Chest X-ray. View position: PA
Patient age: 30
Patient sex: F
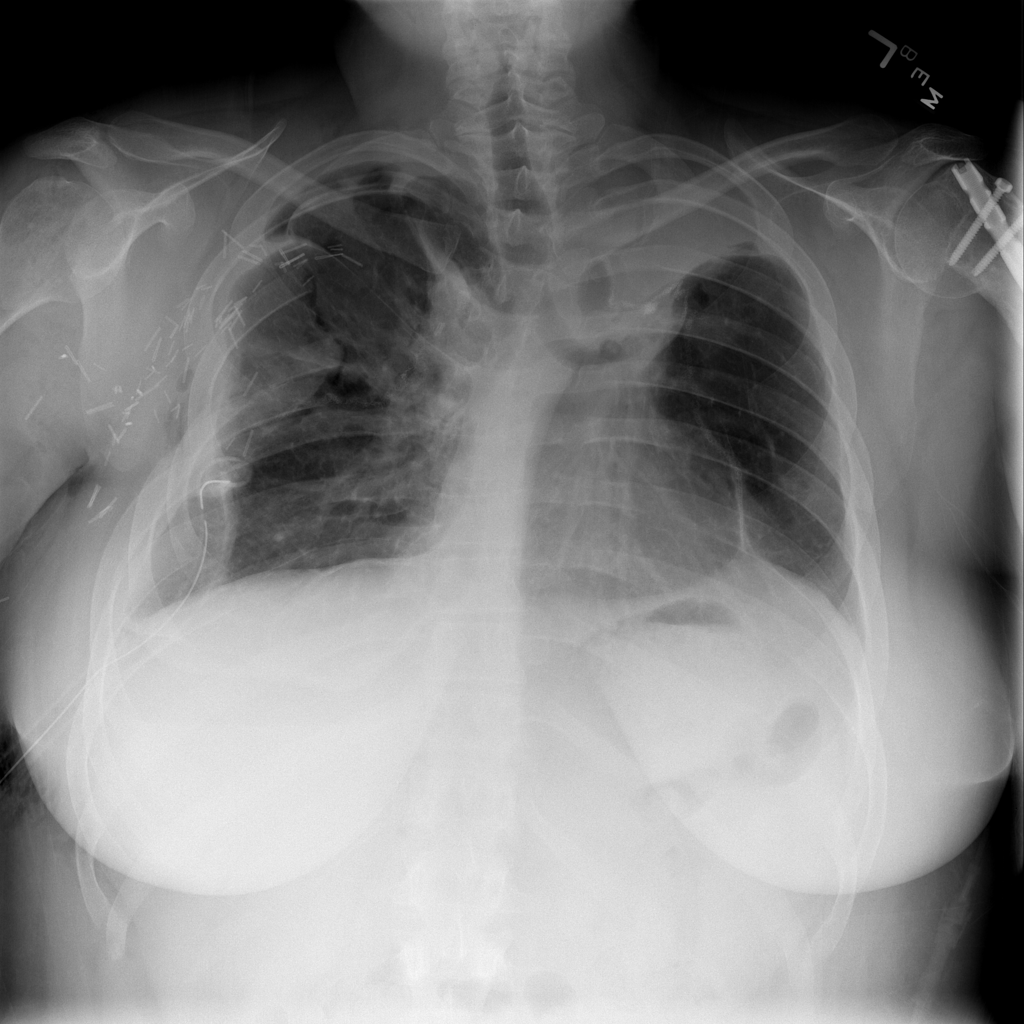
Finding: Pneumothorax